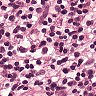
Metastatic tissue present: no